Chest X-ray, AP view. Patient: 52 years old, sex M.
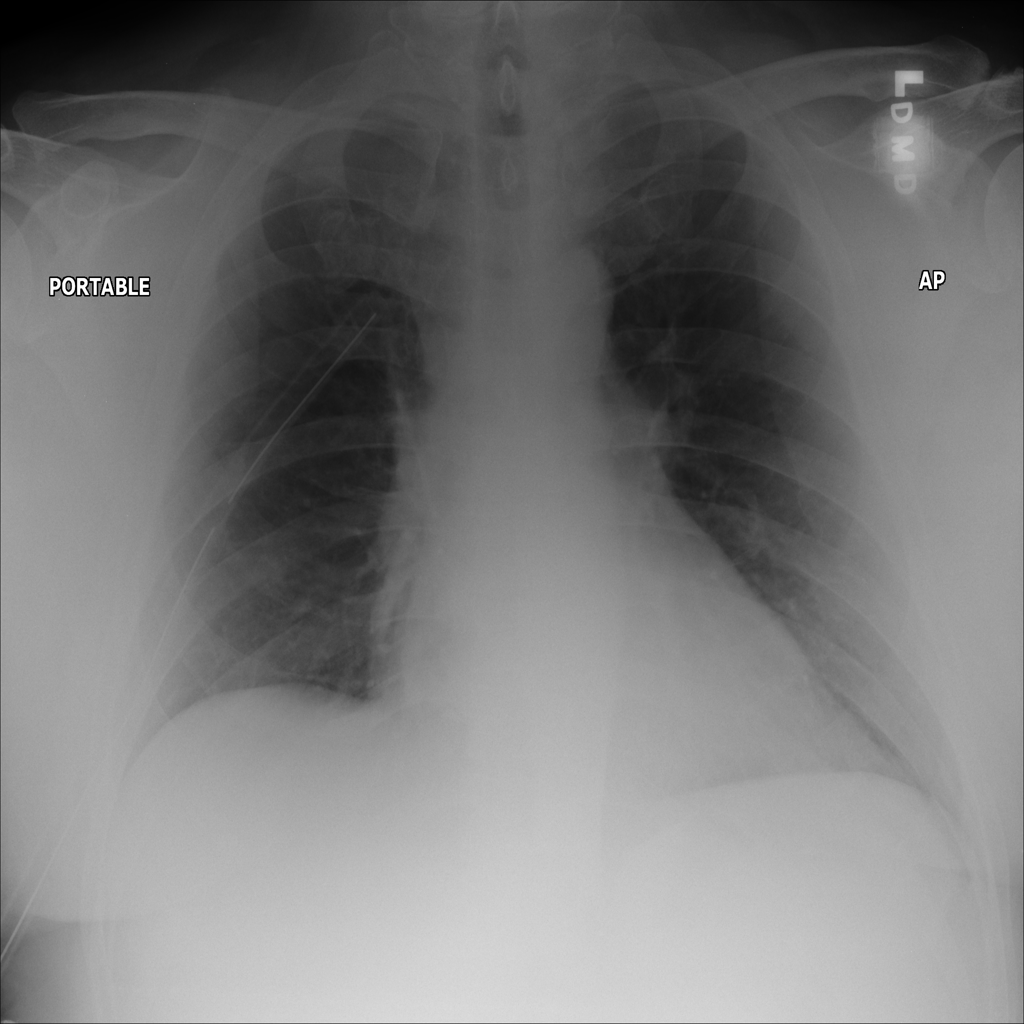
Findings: Pneumothorax